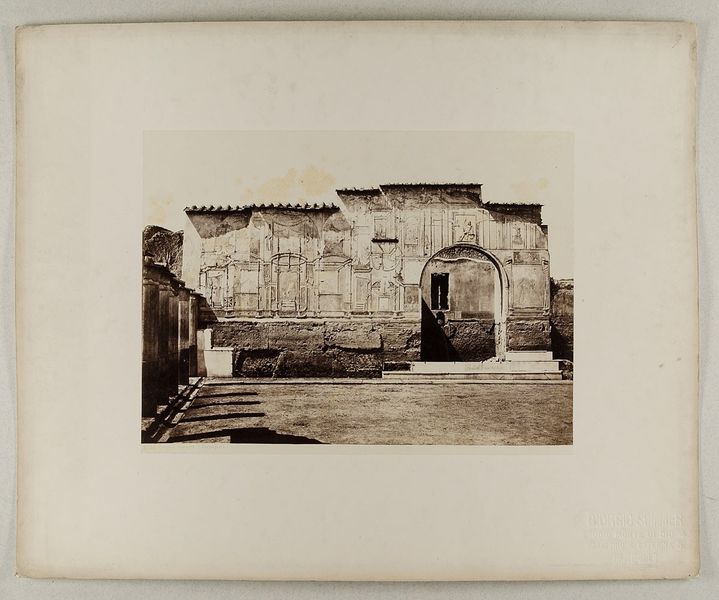
Titel: 1258. Bagni Nuovi (Pompei)
Künstler: Giorgio Sommer
Standort: Hamburg
Institution: Museum für Kunst und Gewerbe Hamburg
Schlagwörter: geschichte, foto, fotografie, photographie, antike, photo, karton, pompeji, schwimmbad, architekturfotografie, ausgrabung, albumin, grabung, terme, lichtbild, reisefotografie, badehaus, historische, architekturphotographie, bildwerke, angewandte und bildende kunst, hessische systematik, schwarzweißpositivverfahren, silbersalzverfahren, schwarzweißfotografie, gebäude, örtlichkeit, straße, stätte, reisephotographie, albuminpapier, bäder, archäologie, archäologische